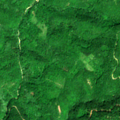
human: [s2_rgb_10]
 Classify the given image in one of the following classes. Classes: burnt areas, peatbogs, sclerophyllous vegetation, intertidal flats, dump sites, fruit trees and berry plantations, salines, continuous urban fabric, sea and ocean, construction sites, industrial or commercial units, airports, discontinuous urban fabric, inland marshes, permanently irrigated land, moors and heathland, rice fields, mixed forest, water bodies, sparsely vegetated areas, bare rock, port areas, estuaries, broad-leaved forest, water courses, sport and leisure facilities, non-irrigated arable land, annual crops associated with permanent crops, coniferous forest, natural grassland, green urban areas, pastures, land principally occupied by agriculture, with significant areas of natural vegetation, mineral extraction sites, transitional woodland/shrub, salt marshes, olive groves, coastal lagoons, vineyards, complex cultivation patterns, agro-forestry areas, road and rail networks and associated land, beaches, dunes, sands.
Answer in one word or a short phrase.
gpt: broad-leaved forest, transitional woodland/shrub